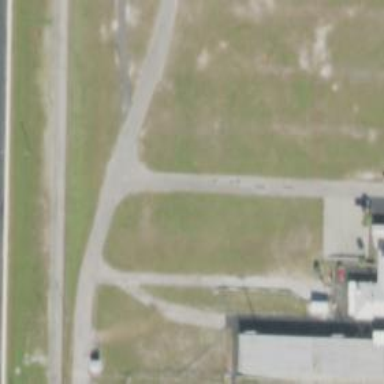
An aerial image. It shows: View of taxiway at the airport.